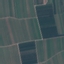
Label: PermanentCrop